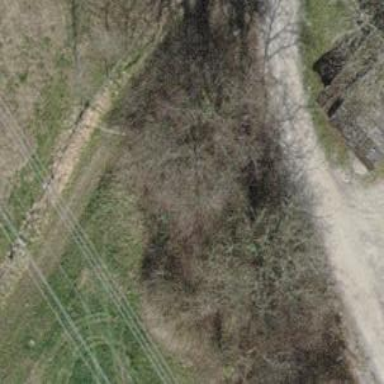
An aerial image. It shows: Culvert tunnel.